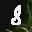
Label: 8